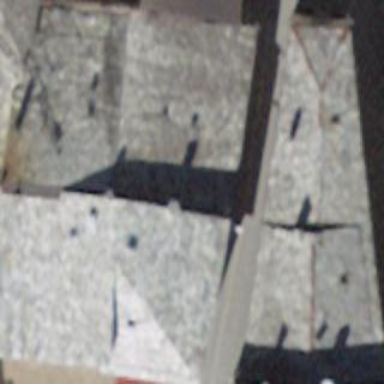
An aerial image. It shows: Residential building with hipped roof.